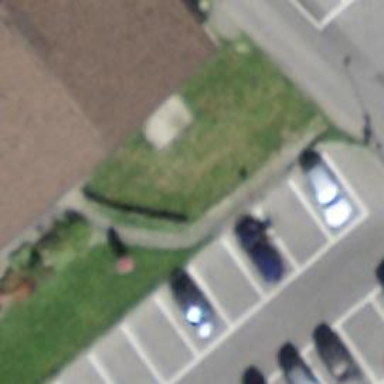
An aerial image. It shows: Charging station.